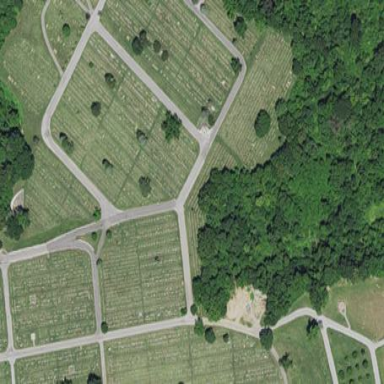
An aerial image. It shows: Cemetery.